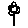
Label: flower